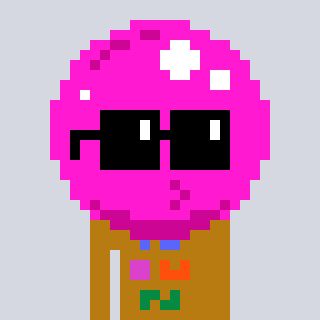
a pixel art character with square black sunglasses, a bubblegum-shaped head and a gold-colored body on a cool background